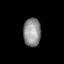
Tissue: lung
Cell type: Epithelial cells
Senescence score: 0.2386
Nuclear area (px): 487
Mean DAPI intensity: 143.316